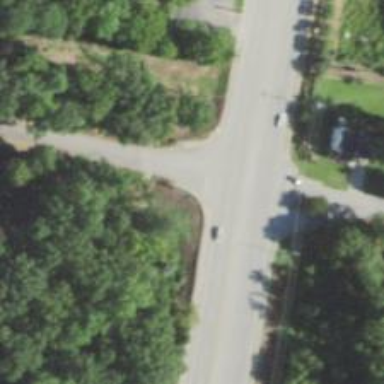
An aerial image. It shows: Unmarked road crossing.